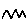
Label: zigzag